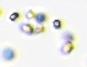
Label: Phaeocystis